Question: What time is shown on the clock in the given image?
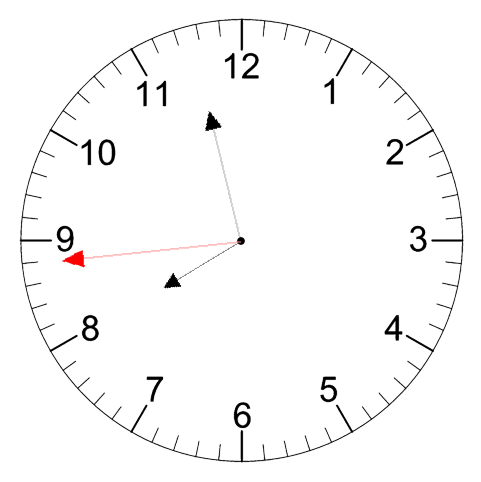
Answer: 07:57:44